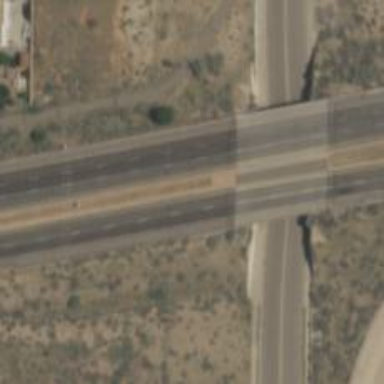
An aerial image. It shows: Primary highway on viaduct.